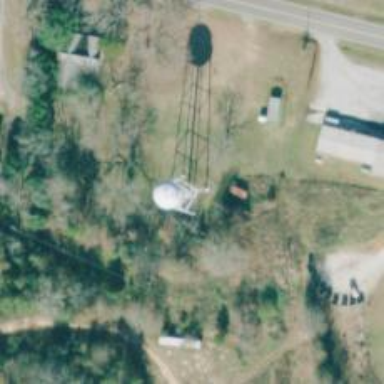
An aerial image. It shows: Water tower that is man-made.